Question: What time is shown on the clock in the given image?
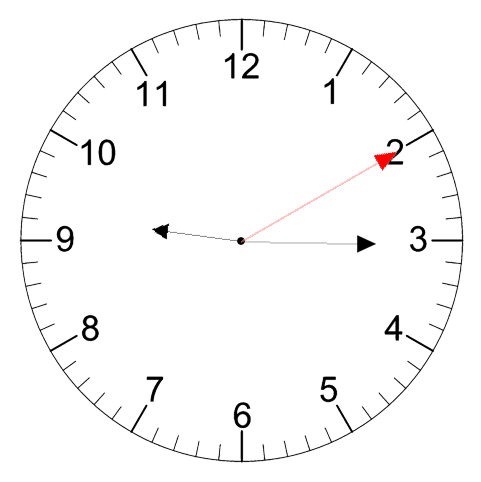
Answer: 09:15:10